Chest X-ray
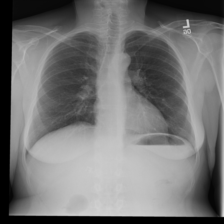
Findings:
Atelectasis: negative
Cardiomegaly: negative
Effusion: negative
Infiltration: positive
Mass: negative
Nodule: negative
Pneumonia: negative
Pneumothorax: negative
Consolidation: negative
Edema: negative
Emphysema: negative
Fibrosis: negative
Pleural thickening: negative
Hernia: negative